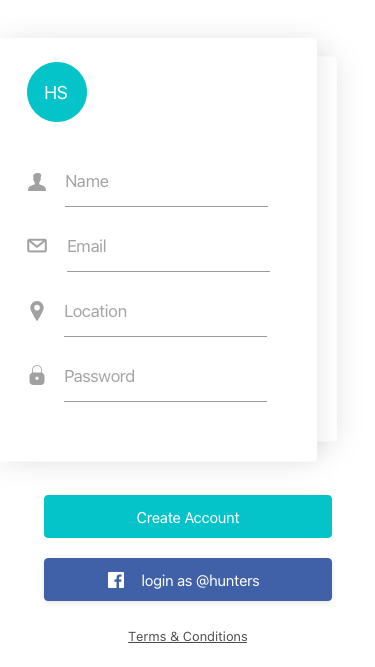
Text in this UI design:
Terms & Conditions
Name
Email
Location
Password
HS
Create Account
login as @hunters